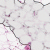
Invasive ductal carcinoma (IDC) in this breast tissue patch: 0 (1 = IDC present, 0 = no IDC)